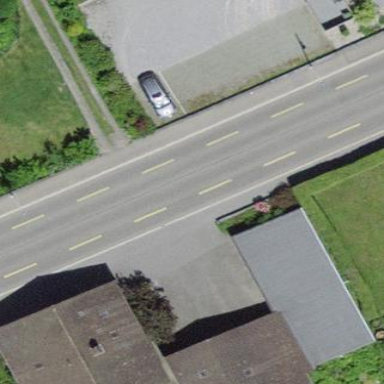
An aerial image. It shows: Garage building.